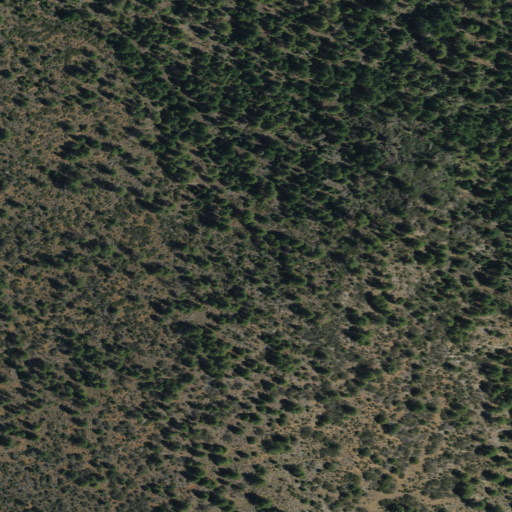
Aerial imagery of mountain in California named Horsethief Butte containing grassland, evergreen forest, and shrub